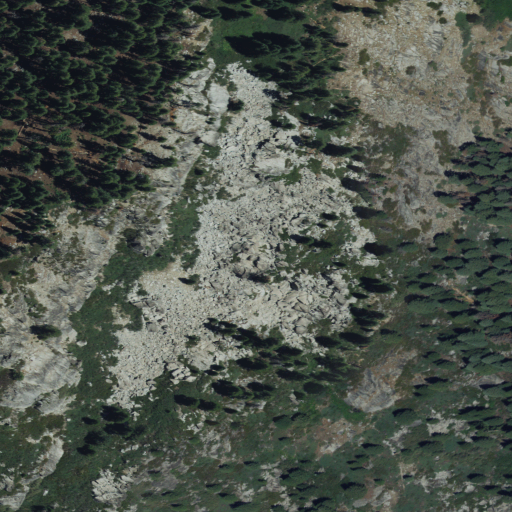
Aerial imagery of mountain in California named Panoramic View (historical) containing shrub and evergreen forest